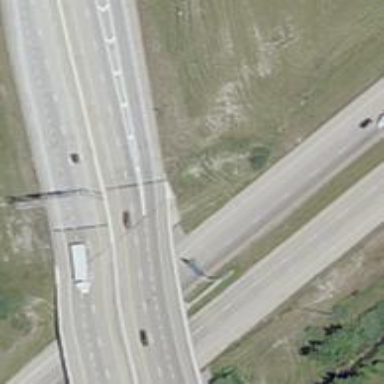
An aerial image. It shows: Bridge over motorway.